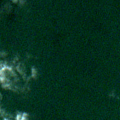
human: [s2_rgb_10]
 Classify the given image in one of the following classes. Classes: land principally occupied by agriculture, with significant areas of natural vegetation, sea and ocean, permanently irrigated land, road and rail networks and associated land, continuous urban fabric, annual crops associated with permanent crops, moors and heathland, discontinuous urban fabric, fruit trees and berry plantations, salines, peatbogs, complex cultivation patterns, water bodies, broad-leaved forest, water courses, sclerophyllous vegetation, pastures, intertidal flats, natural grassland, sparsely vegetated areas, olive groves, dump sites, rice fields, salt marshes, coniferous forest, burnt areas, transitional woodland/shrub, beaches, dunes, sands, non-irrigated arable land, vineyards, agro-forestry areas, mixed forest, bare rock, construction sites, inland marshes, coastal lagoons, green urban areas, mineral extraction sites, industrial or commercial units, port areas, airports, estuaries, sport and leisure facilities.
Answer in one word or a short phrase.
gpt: sea and ocean